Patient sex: F
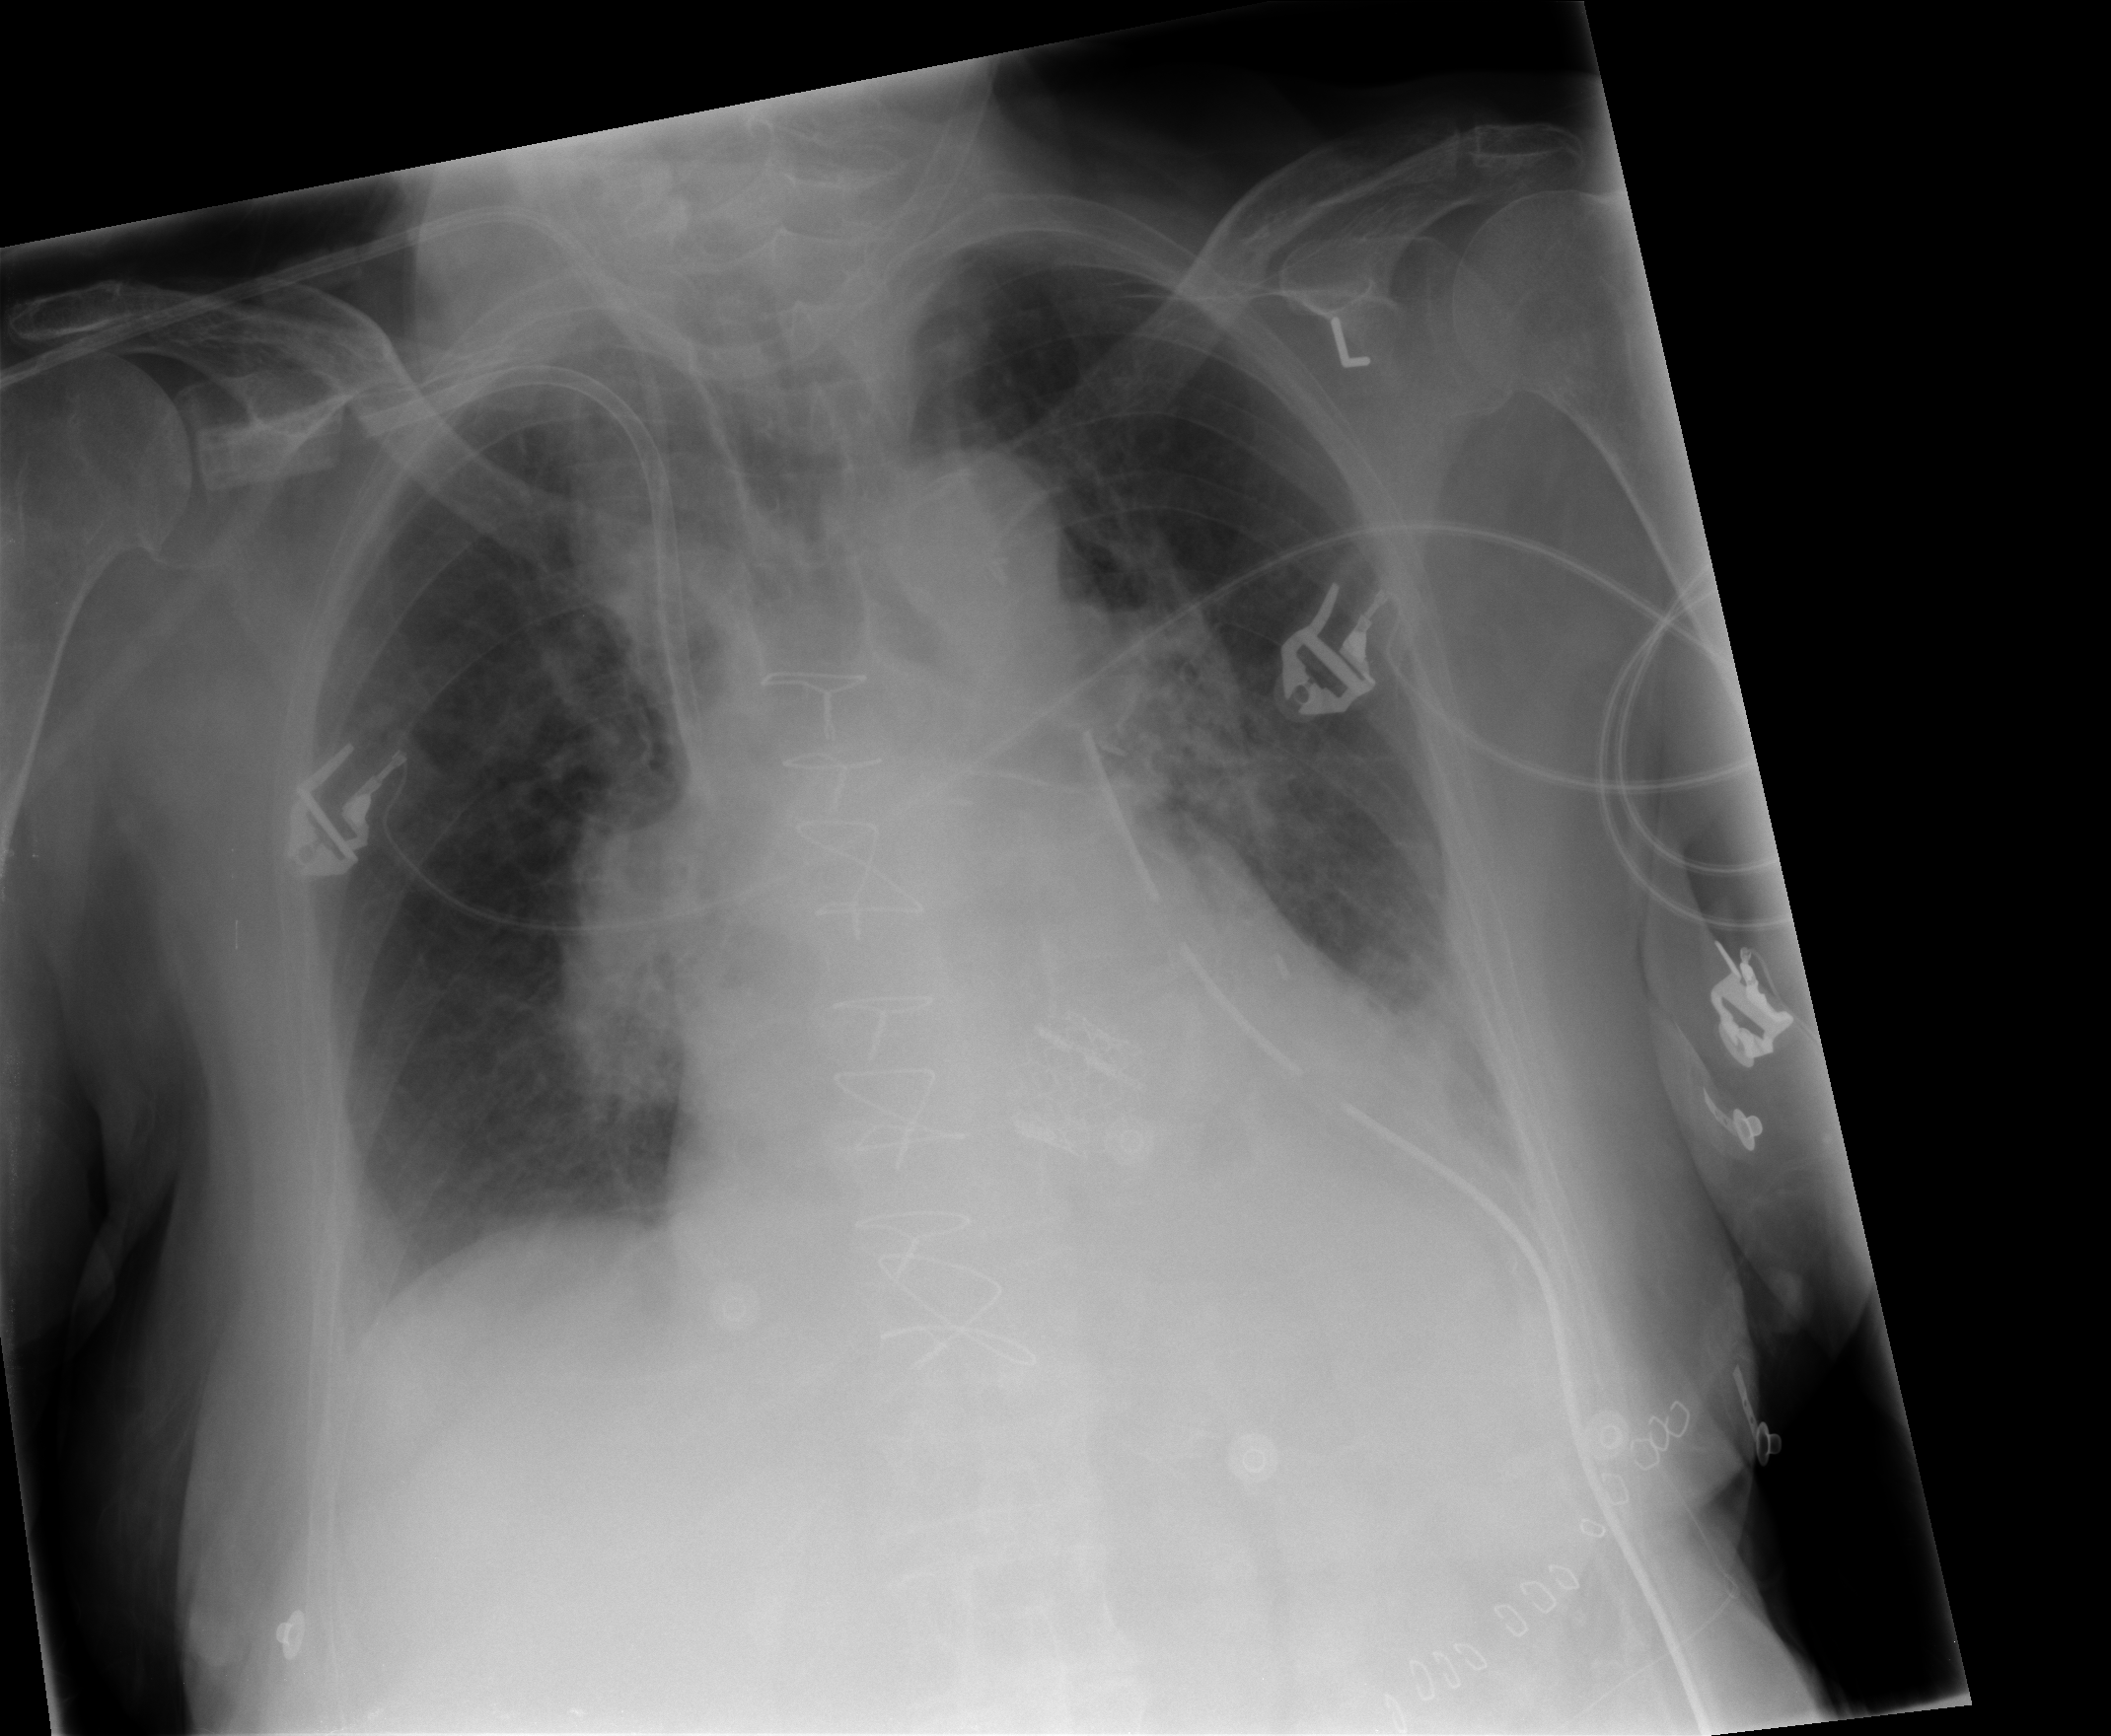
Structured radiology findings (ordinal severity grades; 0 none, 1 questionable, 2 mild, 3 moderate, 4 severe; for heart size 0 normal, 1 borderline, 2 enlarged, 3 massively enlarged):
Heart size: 2
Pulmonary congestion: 2
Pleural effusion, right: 1
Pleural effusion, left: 2
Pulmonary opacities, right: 0
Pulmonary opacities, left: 0
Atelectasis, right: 2
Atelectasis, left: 2